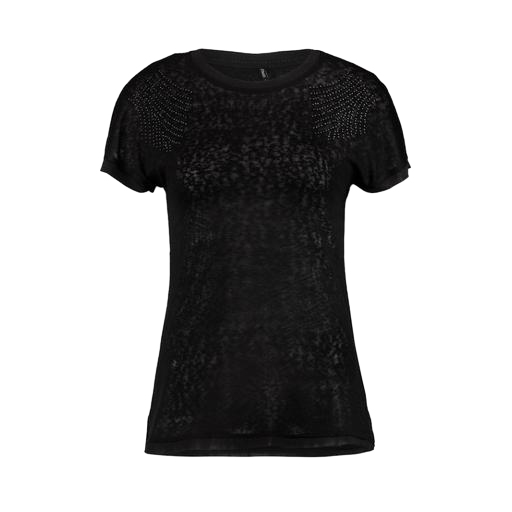
sheer t-shirt, black burnout short-sleeve top only macy, short-sleeve top only macy, white background